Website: apple
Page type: billing-address
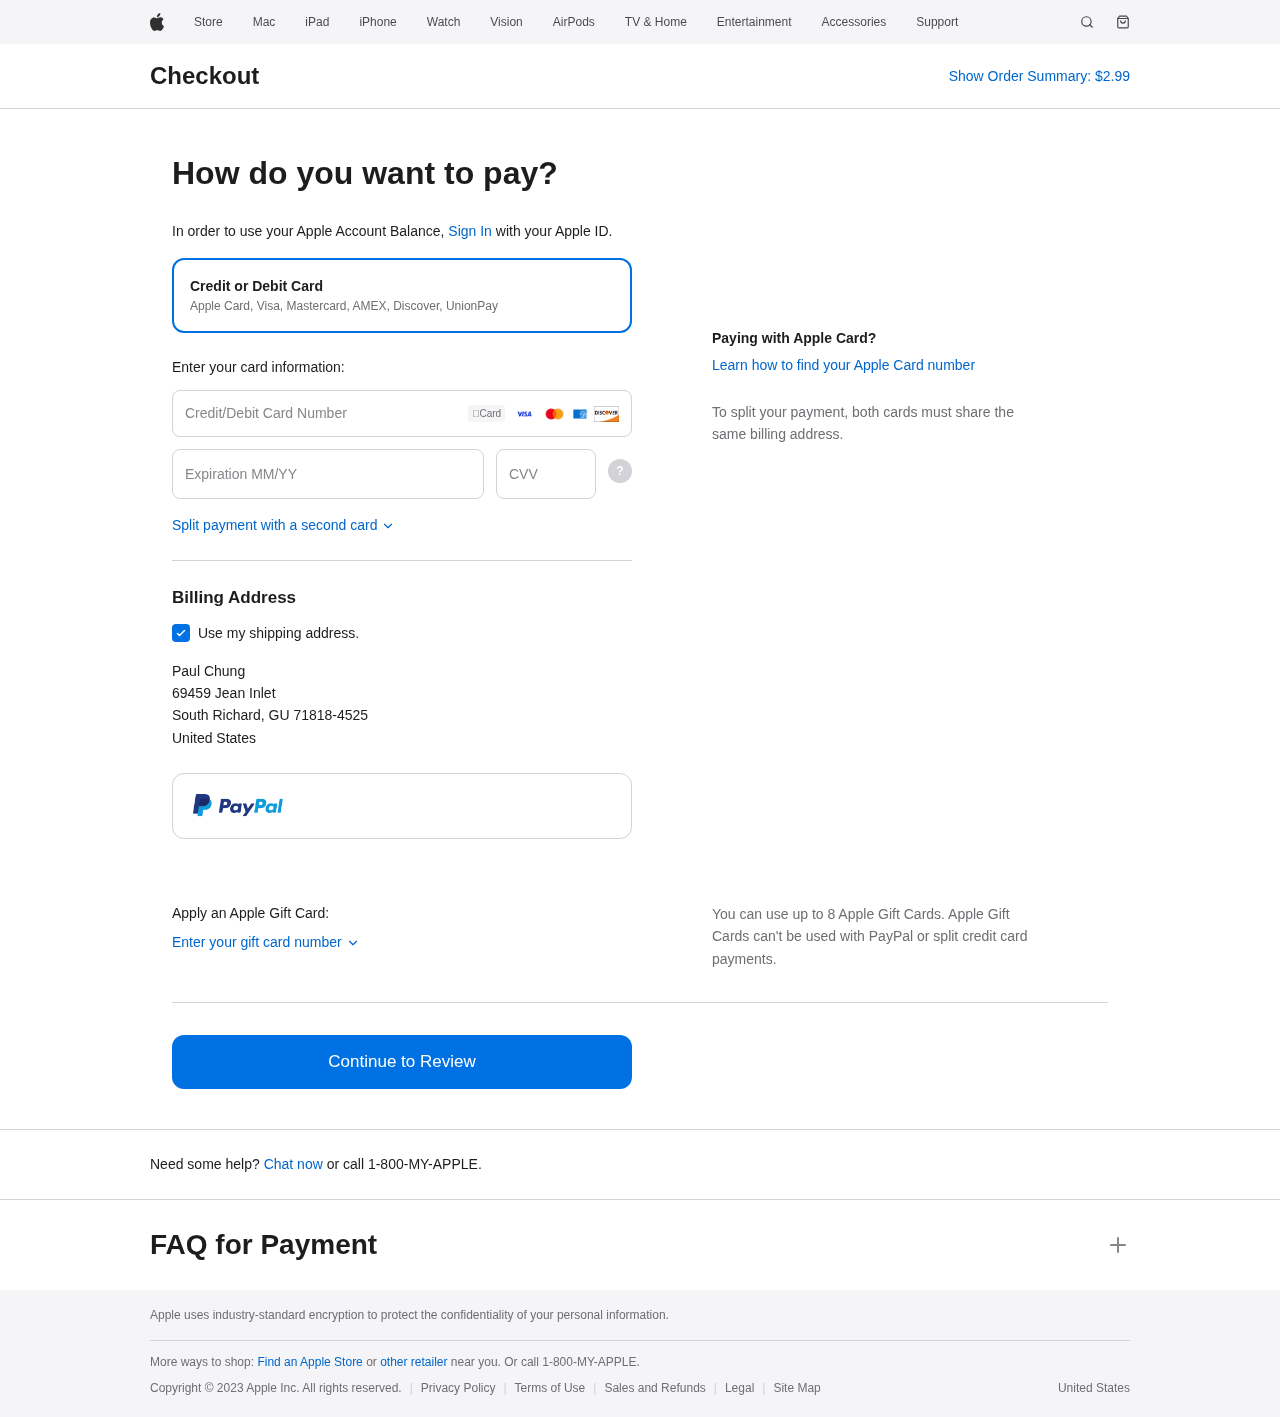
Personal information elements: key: PII_CARD_CVV
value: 042
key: PII_CARD_EXPIRY
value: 12/27
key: PII_CARD_NUMBER
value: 2514 7945 4372 8896
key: PII_CITY
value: South Richard
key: PII_COUNTRY
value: United States
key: PII_FULLNAME
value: Paul Chung
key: PII_POSTCODE_FULL
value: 71818-4525
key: PII_STATE_ABBR
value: GU
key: PII_STREET
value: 69459 Jean Inlet
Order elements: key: ORDER_TOTAL
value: $2.99